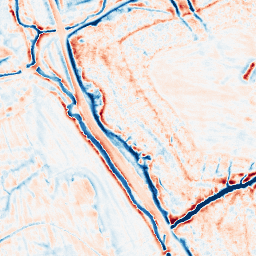
Category: edge_preserving
Decomposition family: bilateral
Decomposition parameters: d: 15
sigma_color: 50
sigma_space: 75
Upsampling method: regularized
Upsampling parameters: scale: 4
lambda_reg: 0.001
Upsampling scale: 4